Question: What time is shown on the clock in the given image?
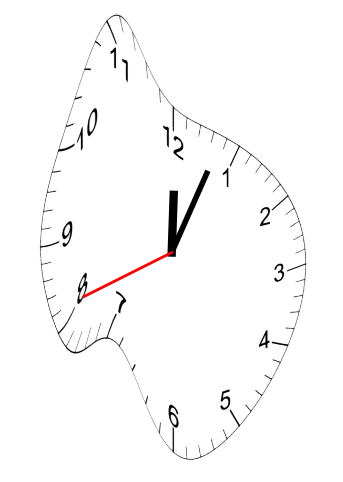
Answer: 12:03:41